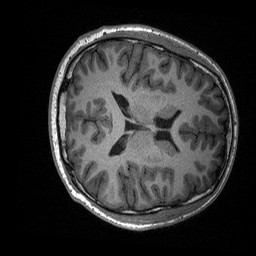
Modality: T1w
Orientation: axial
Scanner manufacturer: siemens
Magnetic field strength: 3 T
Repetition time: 2.3 s
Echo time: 0.00226 s